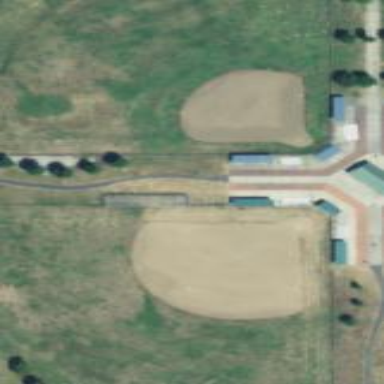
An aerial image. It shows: Baseball pitch for leisure and sports activities.